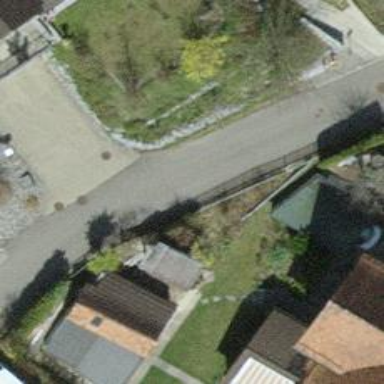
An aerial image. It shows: Residential road.